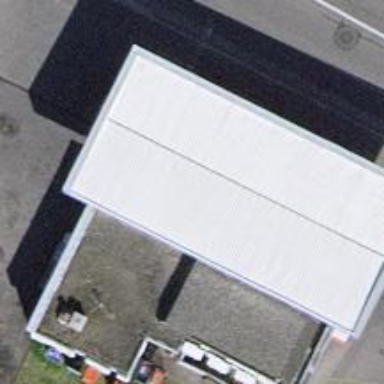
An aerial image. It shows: Fuel station.